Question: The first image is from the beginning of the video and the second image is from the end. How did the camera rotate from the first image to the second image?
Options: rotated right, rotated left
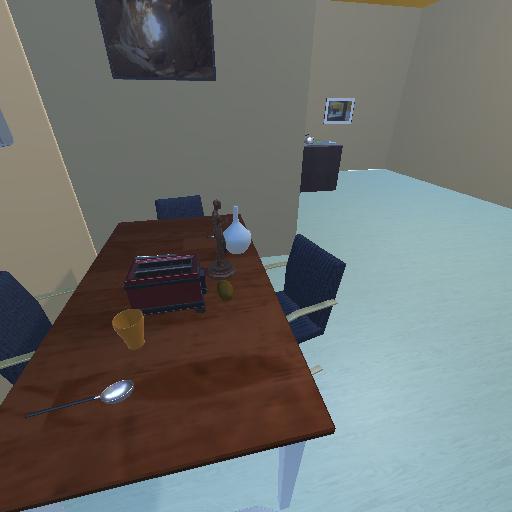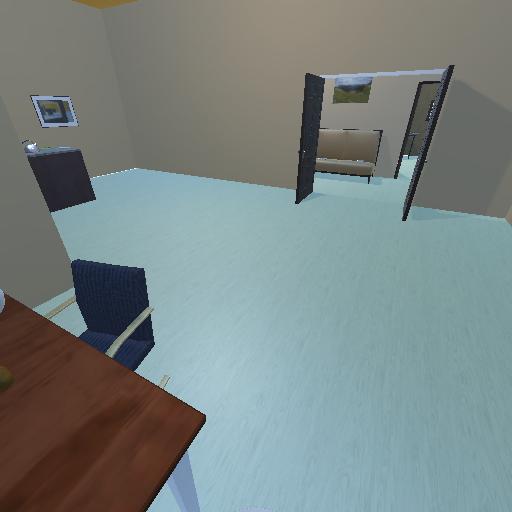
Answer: rotated right